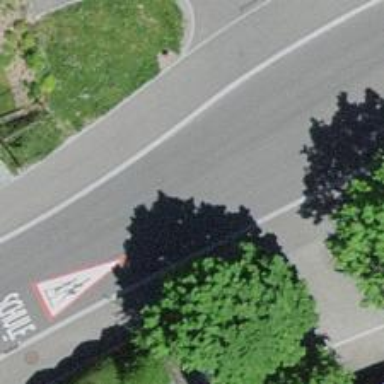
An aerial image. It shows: Bus stop with stop position for public transport.